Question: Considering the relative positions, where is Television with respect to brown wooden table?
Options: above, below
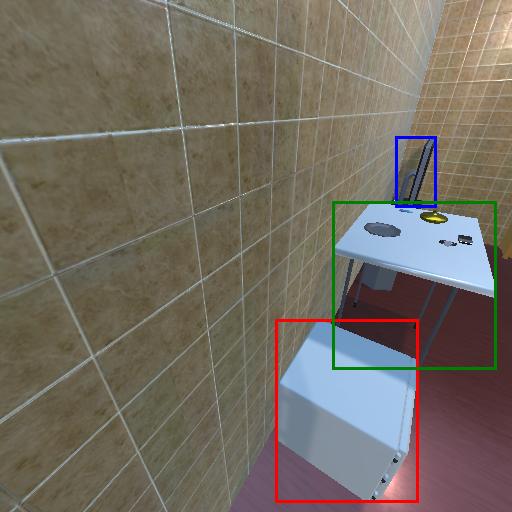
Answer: above